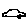
Label: car